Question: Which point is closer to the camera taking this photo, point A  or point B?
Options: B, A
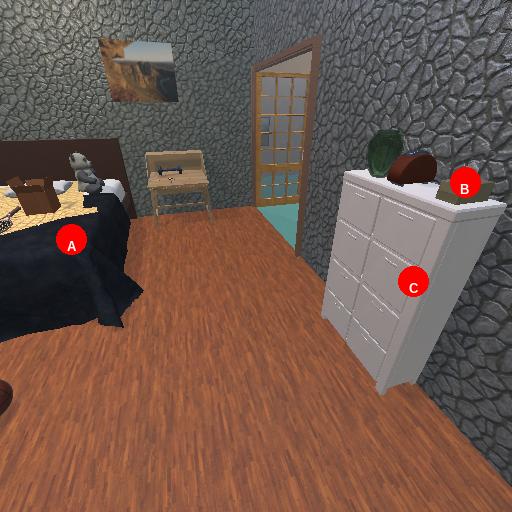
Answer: B